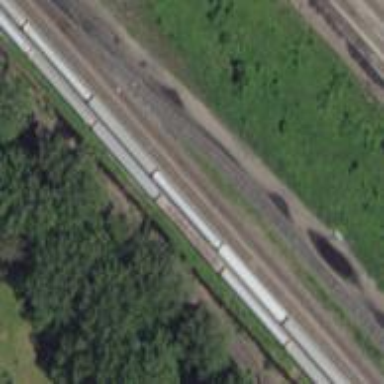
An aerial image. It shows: Railway siding for service.